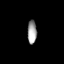
Tissue: prostate
Cell type: T cells
Senescence score: 0.3479
Nuclear area (px): 212
Mean DAPI intensity: 158.811